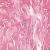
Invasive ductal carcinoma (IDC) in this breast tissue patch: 0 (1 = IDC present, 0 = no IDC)